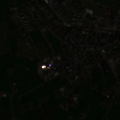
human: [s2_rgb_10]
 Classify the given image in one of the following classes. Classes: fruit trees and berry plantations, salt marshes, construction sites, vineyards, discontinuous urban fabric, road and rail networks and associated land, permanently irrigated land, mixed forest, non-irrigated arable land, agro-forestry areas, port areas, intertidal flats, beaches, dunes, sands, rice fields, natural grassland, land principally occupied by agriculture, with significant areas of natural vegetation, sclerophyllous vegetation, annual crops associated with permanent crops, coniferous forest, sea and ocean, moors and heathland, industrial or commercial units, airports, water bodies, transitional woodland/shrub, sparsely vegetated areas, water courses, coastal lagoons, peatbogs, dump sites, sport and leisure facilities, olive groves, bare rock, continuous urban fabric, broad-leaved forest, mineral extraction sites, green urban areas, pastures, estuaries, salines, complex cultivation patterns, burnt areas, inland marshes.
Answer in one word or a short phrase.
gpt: discontinuous urban fabric, pastures